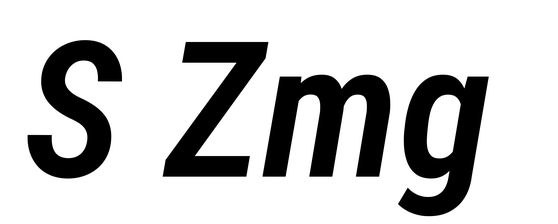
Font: Roboto-Italic_Condensed_SemiBold_Italic